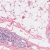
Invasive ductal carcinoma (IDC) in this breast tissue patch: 0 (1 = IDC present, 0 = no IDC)